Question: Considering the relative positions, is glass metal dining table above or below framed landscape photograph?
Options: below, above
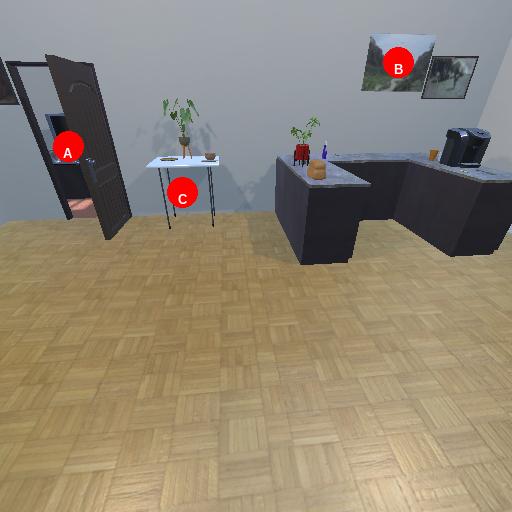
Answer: below